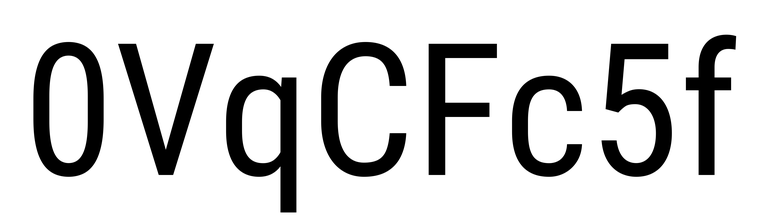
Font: Roboto_Condensed_Regular